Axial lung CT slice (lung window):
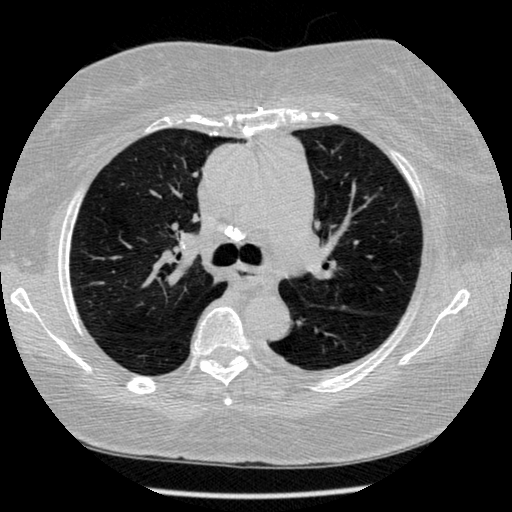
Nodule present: no